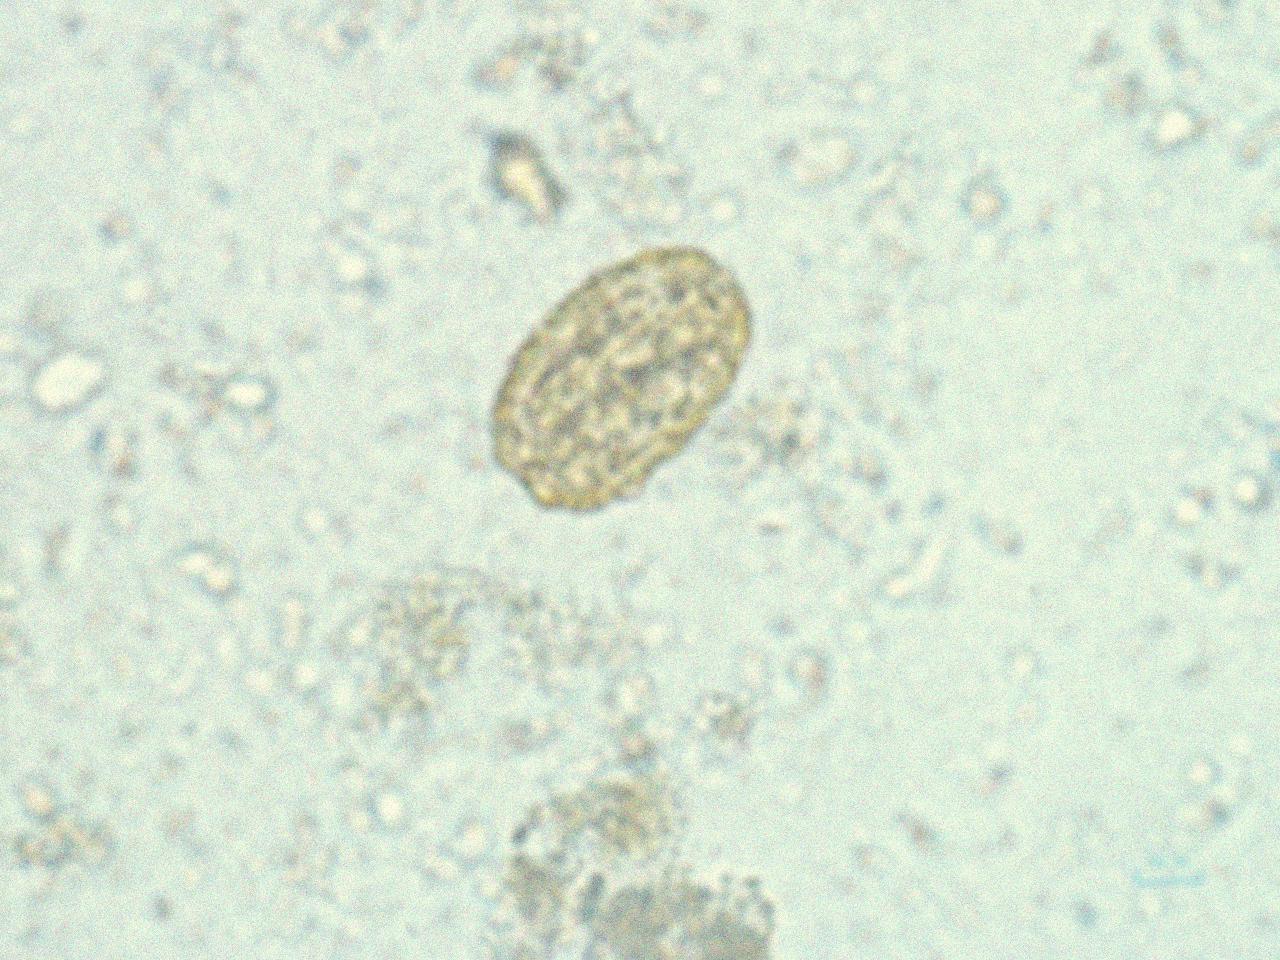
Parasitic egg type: Ascaris lumbricoides